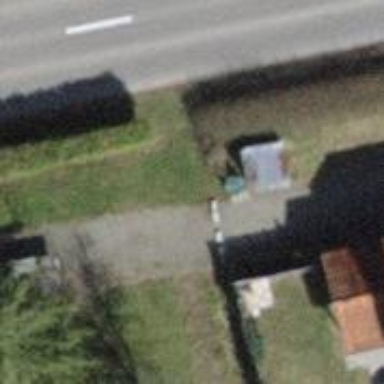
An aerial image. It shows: Hedge acting as barrier.